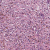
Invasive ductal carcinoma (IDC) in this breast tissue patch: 0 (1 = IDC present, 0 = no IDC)